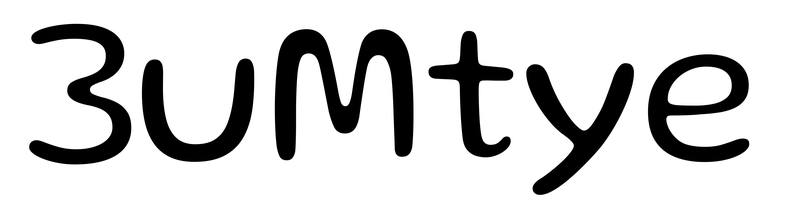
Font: Gluten_Light